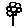
Label: flower